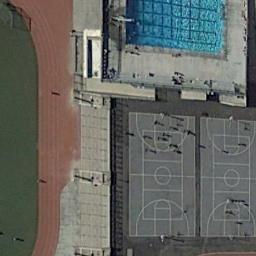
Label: basketball_court